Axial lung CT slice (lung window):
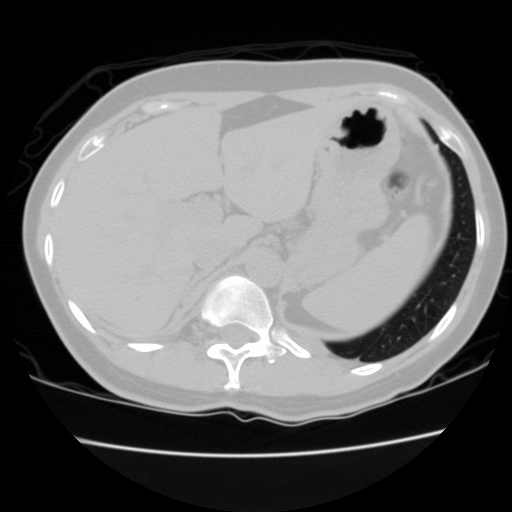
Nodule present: no